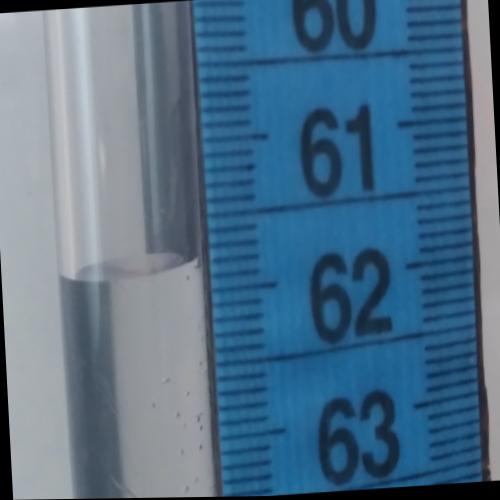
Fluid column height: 61.8 cm